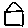
Label: house